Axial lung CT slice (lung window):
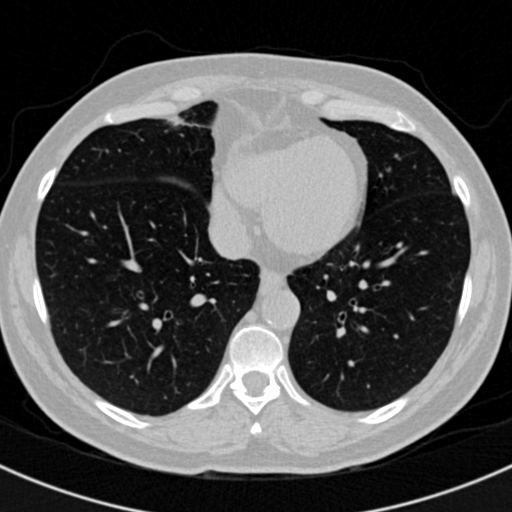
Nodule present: no